Question: I have put the necessary files on my USB pen drive, the Java Development Kit and the Eclipse files. I have created a .bat file which reads
'''
@echo off
set Path= Bit\jdk32in;%Path%
cd "32 Bit\Eclipse"
start eclipse.exe
exit
'''
However when I run the batch, Eclipse launches and brings the error

As far as I can tell this is trying to use my old path variable for the JNI Shared Library. Could someone help me with this problem please.
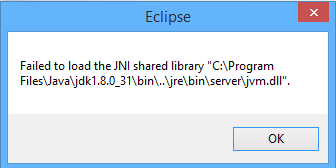
Answer: It turns out there is a really simple solution to this.
'''
@echo off
set Path=%~dp032 Bit\jdk32in;%Path%
cd "32 Bit\Eclipse"
start eclipse.exe
exit
'''
This works by getting the path of an executing batch file using the command '%~dp0'.
Where
- 'N:\'- 'Code\Java\Eclipse Mars\'-
This path 'N:\Code\Java\Eclipse Mars Bit\jdk32in' which sets the Java version correctly and removes the error I had above